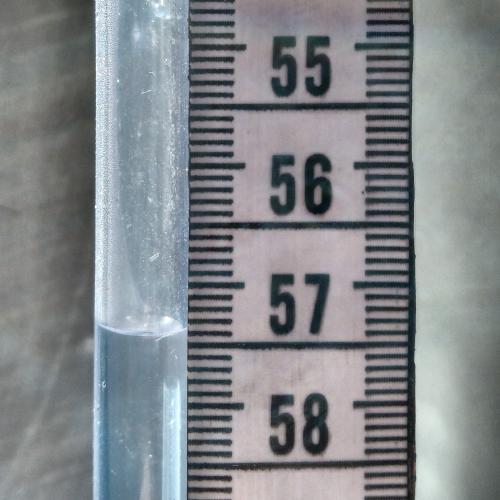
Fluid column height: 57.4 cm